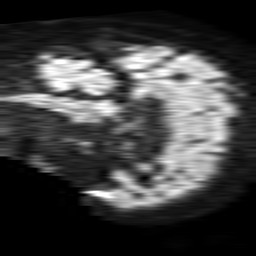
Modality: TRACE
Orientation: sagittal
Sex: male
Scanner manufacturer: philips
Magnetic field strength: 1.5 T
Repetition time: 4.6 s
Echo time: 0.08517 s